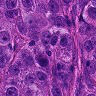
Metastatic tissue present: yes